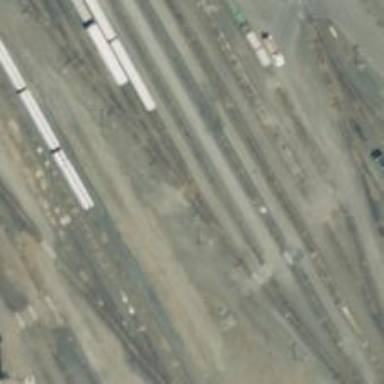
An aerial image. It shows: Railway yard.